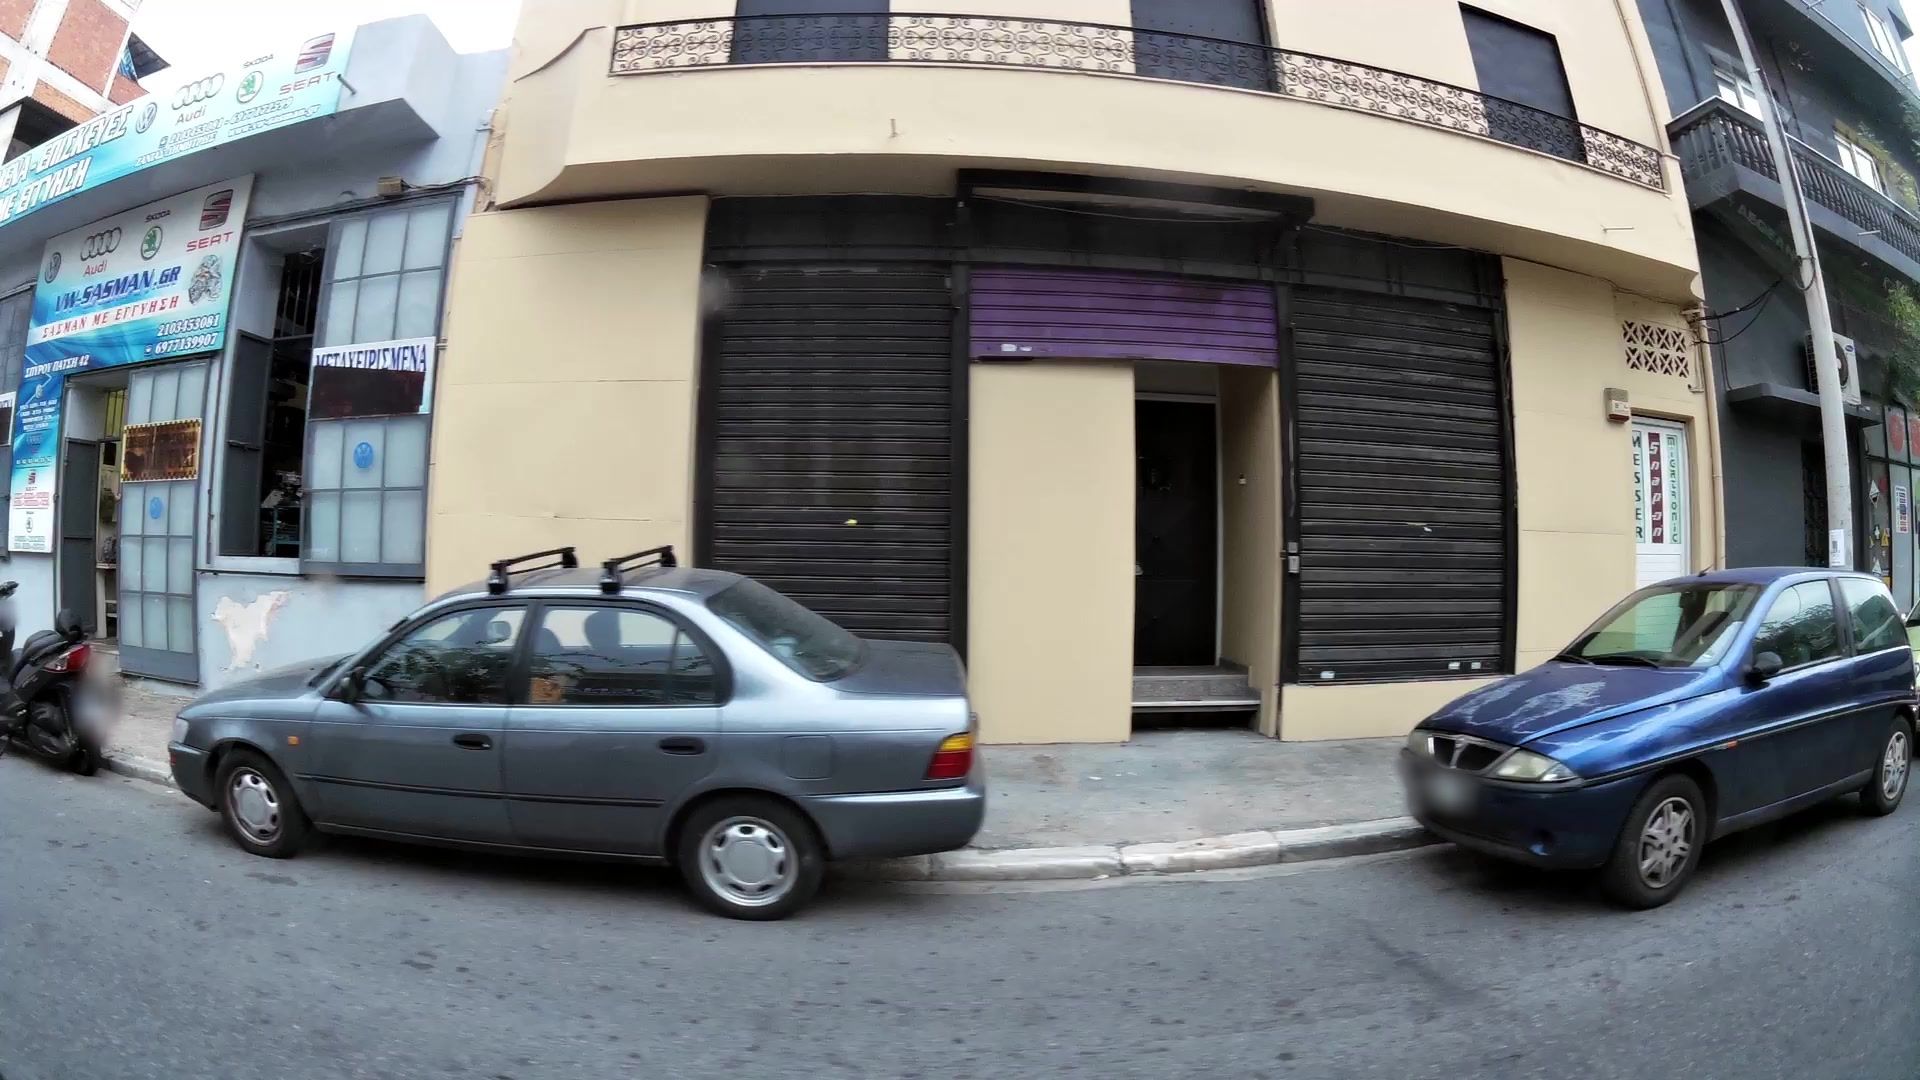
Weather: snowy
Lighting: day
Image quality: good
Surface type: walking surface
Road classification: tertiary
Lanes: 1
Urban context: urban centre
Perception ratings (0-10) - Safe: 6.27, Lively: 3.33, Beautiful: 0.95, Boring: 2.58, Depressing: 7.35, Wealthy: 1.74